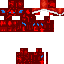
A female skeleton skin with dark skin, wearing brown helmet dressed in a red hoodie and red pants, featuring a closed mouth.